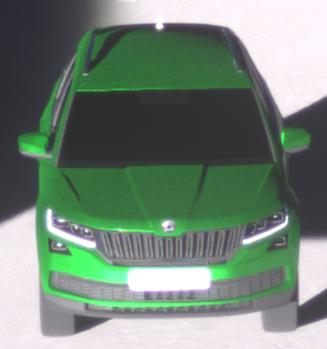
Make: Skoda
Model: Kodiaq 1.4 TSI
Detailed model: Kodiaq
Model produced from: 2017/03
Model produced until: 2018/05
Doors: 5
Color: green
Road condition: dry road
Daytime: sunrise or sunset
Contrast: high contrast